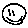
Label: smiley face